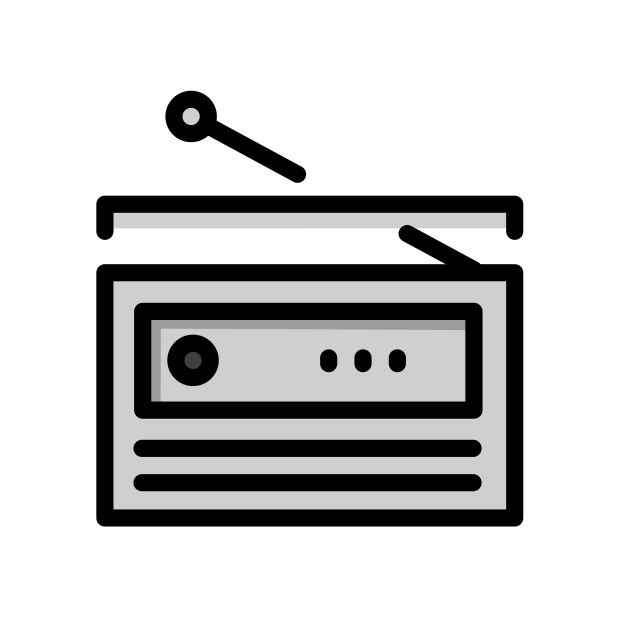
radio